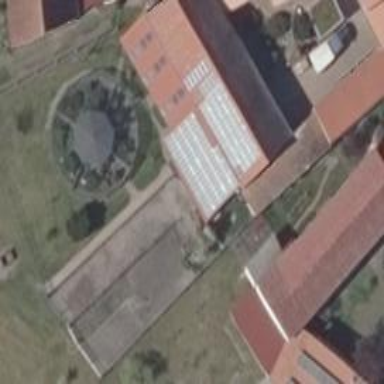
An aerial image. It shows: Solar photovoltaic panel generator producing electricity in small installation.